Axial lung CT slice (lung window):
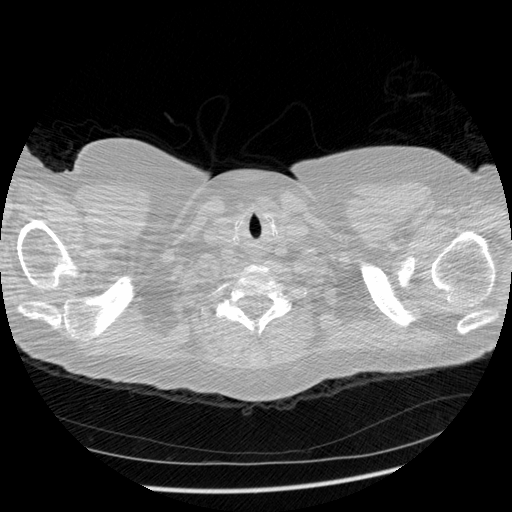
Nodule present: no